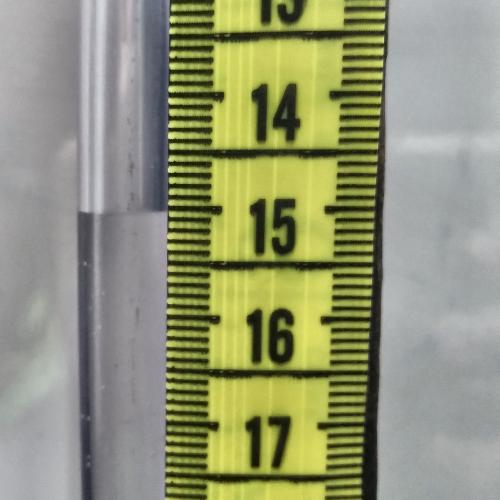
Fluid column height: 15.0 cm